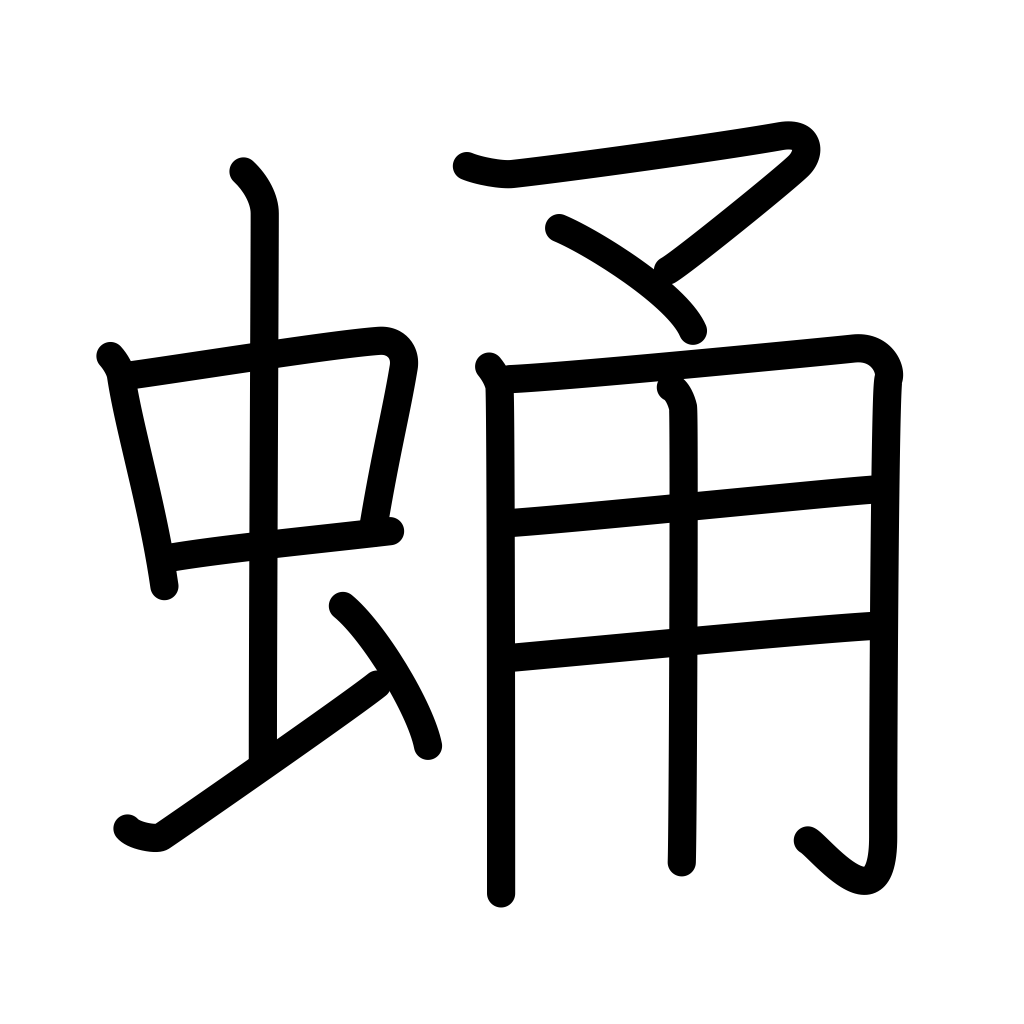
Meaning: chrysalis, pupa